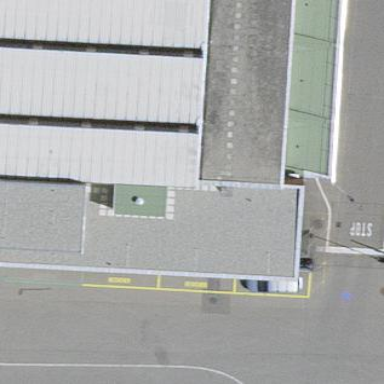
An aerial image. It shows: Industrial building.